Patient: sex F, age 73
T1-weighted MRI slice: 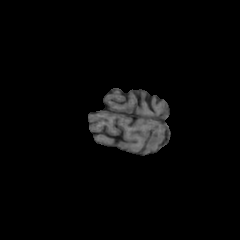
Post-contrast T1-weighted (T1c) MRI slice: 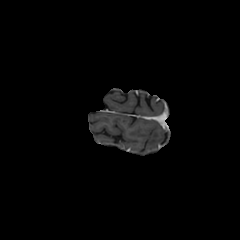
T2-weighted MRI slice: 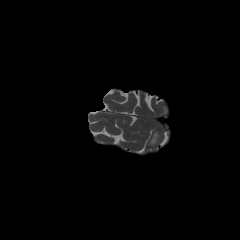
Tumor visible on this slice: yes
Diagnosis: Glioblastoma, IDH-wildtype
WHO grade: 4